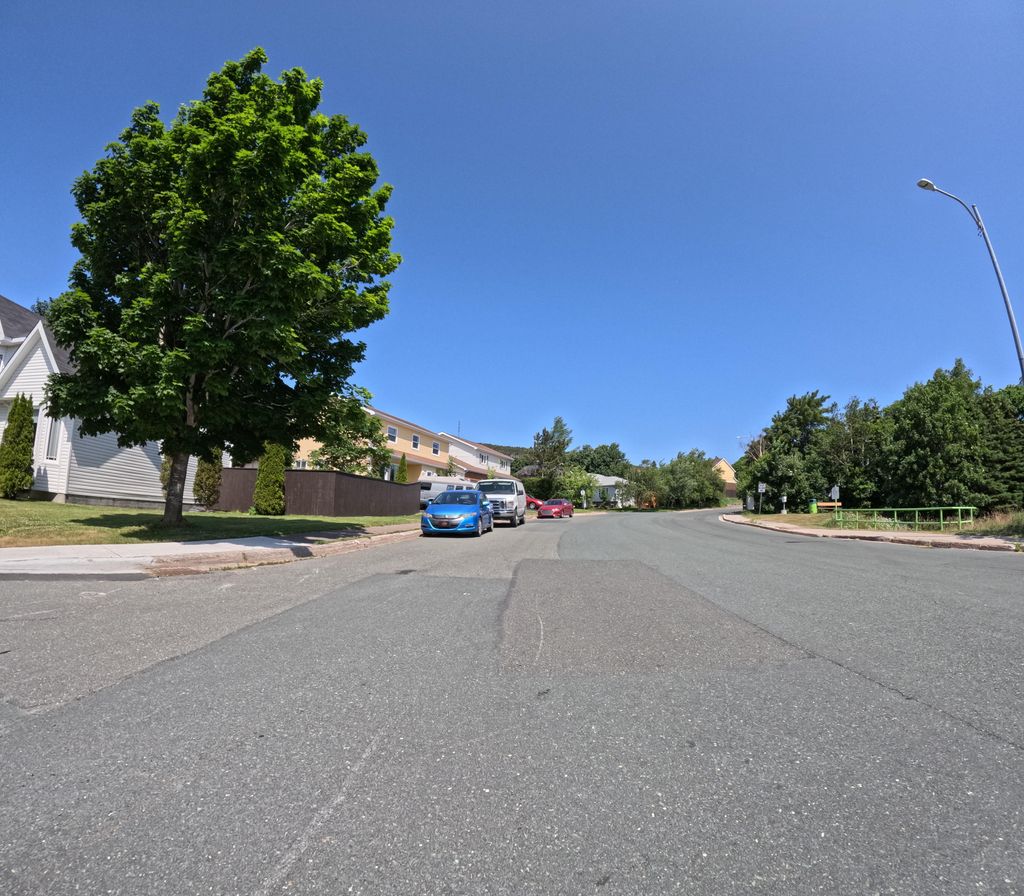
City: st_johns